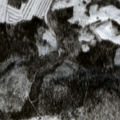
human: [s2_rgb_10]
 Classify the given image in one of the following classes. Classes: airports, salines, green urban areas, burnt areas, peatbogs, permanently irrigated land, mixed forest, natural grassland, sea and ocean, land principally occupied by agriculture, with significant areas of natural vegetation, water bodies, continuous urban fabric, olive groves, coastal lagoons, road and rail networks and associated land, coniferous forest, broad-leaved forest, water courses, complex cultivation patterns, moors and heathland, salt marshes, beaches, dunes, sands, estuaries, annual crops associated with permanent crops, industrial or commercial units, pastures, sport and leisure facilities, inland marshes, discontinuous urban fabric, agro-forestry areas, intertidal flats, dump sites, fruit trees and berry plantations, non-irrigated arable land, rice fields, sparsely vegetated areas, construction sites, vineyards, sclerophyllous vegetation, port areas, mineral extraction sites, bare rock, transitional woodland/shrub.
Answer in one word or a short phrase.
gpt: land principally occupied by agriculture, with significant areas of natural vegetation, coniferous forest, transitional woodland/shrub